Question: So I'd like to use datatables such that each "row" looks like this (or at least has this general structure):

For reference here's the HTML I used to create that:
'''
<table border="1" cellspacing="1" cellpadding="1">
<tr>
<td colspan="2">joe bob</td>
</tr><tr>
<td rowspan="4">pic</td>
</tr><tr>
<td>DOB: 1/1/1970</td>
</tr><tr>
<td>Gender: M</td>
</tr><tr>
<td>Phone: <PHONE></td>
</tr>
</table>
'''
Anyway, how might I achieve this with datatables? It seems to me that datatables returns a single '<tr>' but the HTML I used to produce the above has a whole bunch of '<tr>''s.
I'd like to use datatables for it's ajaxified pagination and searching and for a consistent look and feel with other tables on this site.
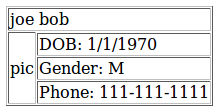
Answer: You could do something like this in your datatable init code(untested):
'''
'aoColumns': [
'mRender': function (data, type, full) {
return '<table border='1' cellspacing='1' cellpadding='1'>' +
'<tr>' +
'<td colspan='2'>' + full[0] +'</td>' +
'</tr><tr>' +
'<td rowspan='4'>' + full[1] +'</td>' +
'</tr><tr>' +
'<td>DOB: ' + full[2] +'</td>' +
'</tr><tr>' +
'<td>Gender: ' + full[3] +'</td>' +
'</tr><tr>' +
'<td>Phone: ' + full[4] +'</td>' +
</tr>';
</table>
}
'''
This way you're explicitly defining the row output. This would produce an 'inner' table within each datatable row, which may not be what you want. You might be able to create the inner layout using css instead of tables, but the idea would be the same. You could use a templating system like jsRender to make it a bit cleaner too.